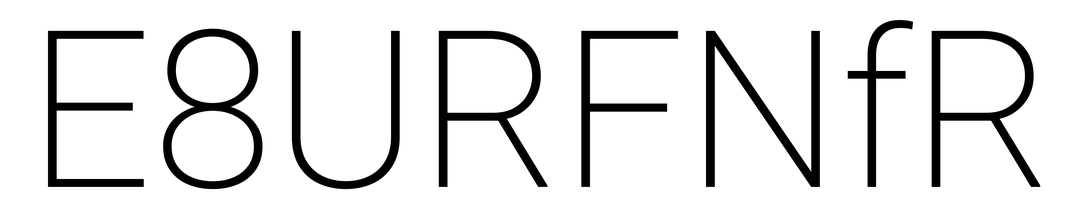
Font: Roboto_ExtraLight